Field crop: maize
Growth stage: 2
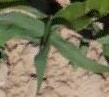
Species: maize